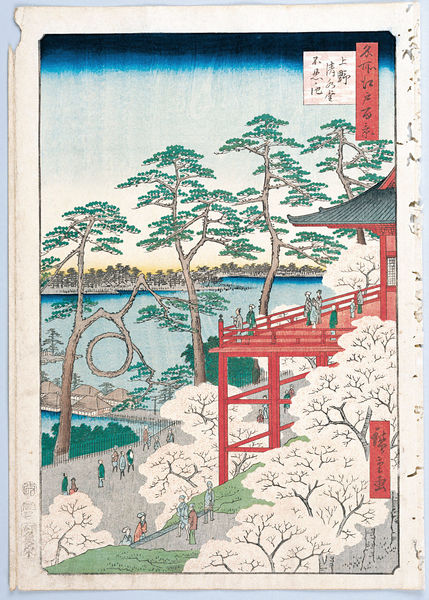
Titel: 100 berühmte Ansichten von Edo
Künstler: Utagawa Hiroshige
Schlagwörter: baum, blau, himmel, wasser, weiß, baumstämme, bäume, fluss, grün, landschaft, menschen, see, ufer, äste, holz, licht, zeichen, dach, haus, rasen, rot, weg, wiese, zaun, signatur, baumstamm, häuser, gehen, kreis, garten, balkon, terrasse, holzschnitt, japan, schrift, promenade, japanisch, schriftzeichen, blühend, holzstich, text, obstbäume, pavillon, pagode, kirschbaum, steinbock, kirschblüten, kirschbäume, japa, kanji, steinbockzeichen